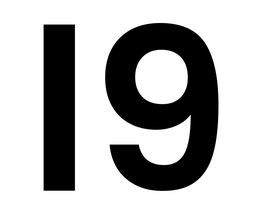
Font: Poppins-SemiBold